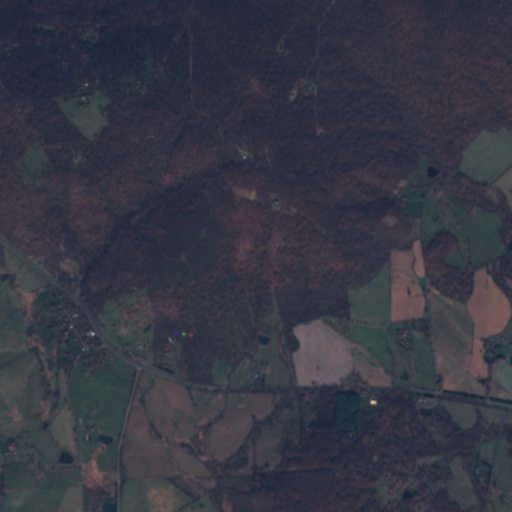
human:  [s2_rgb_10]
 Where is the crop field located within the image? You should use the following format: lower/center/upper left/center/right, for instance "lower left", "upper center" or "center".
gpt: The crop field is located in the lower left of the image.
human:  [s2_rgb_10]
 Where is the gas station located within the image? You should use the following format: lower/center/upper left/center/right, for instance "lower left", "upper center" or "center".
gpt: The gas station is located in the center left of the image.
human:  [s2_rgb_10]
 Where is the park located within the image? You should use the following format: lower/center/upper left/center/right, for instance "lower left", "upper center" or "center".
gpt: The park is located in the lower of the image.
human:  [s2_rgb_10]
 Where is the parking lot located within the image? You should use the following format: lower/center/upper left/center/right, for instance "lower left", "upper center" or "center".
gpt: The parking lot is located in the lower left of the image.
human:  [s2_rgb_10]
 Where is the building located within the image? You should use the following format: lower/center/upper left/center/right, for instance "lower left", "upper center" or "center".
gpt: The building is located in the lower left of the image.
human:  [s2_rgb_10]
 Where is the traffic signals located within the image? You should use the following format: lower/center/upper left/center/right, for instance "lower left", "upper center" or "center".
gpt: The traffic signals is located in the lower left of the image.
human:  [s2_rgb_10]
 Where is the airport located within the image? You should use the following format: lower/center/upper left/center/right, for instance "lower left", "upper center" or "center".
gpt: There is no airport in the image.